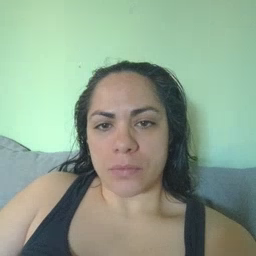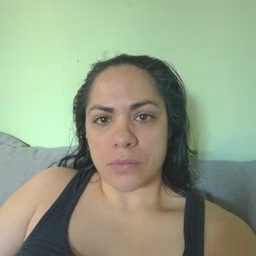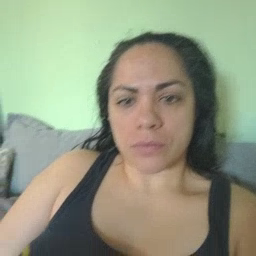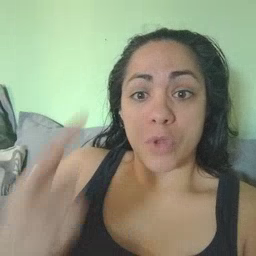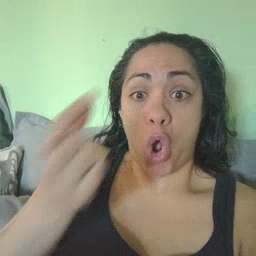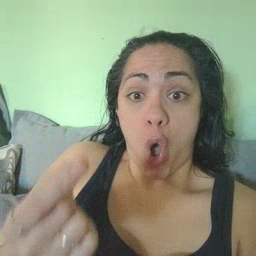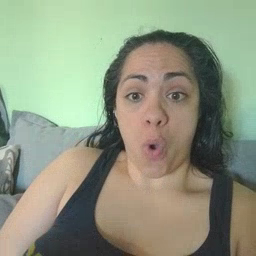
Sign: go